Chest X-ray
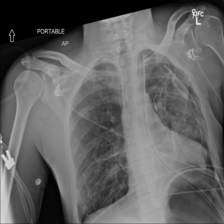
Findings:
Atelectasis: negative
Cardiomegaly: negative
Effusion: negative
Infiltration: negative
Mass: negative
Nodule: positive
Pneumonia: negative
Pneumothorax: negative
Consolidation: negative
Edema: negative
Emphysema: negative
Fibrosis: negative
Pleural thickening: negative
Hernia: negative